Interaction volume radius: 5 \u00c5
Interaction volume height: 15 \u00c5
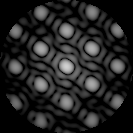
Disorder parameter: 0.09799